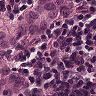
Metastatic tissue present: yes